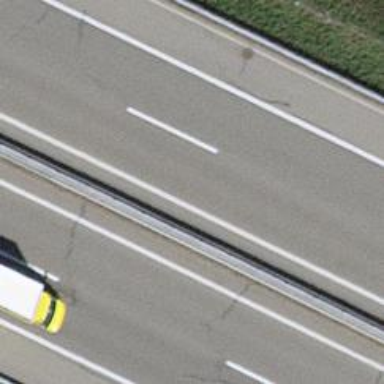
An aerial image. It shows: Asphalt motorway.